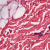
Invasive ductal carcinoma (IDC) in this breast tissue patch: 0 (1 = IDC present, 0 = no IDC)